Question: What's the best way to get rid of row_labels? My program should work with CSV files, and I need only col_labels.

I'm going to make this column's width 0px. But is it the best possible solution?
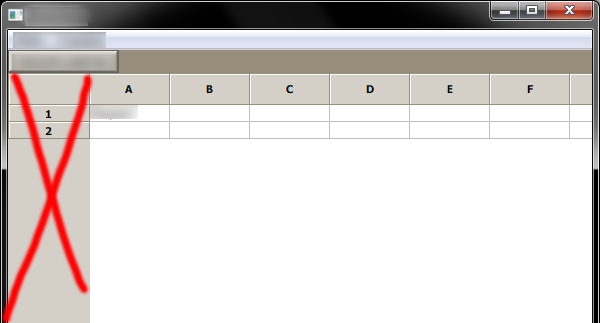
Answer: If you look in the wxWidgets grid sample, specifically the Tabular Table Test, it hides the row labels with this code
'''
void OnToggleShowRowLabels(wxCommandEvent&)
{
m_grid->SetRowLabelSize(m_chkShowRowLabels->IsChecked()
? wxGRID_AUTOSIZE
: 0);
}
'''
So setting the column width to 0 seems to be the best way to do it.